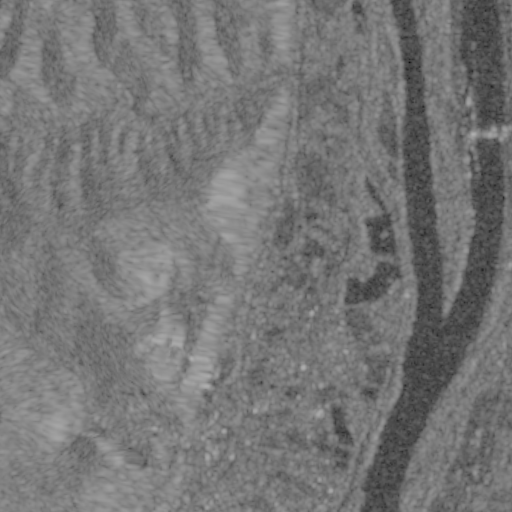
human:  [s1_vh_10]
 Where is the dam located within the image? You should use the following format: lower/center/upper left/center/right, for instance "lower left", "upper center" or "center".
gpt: The dam is located in the upper right of the image.
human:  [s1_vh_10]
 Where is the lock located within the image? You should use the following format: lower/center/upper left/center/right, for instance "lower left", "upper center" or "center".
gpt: The lock is located in the upper right of the image.
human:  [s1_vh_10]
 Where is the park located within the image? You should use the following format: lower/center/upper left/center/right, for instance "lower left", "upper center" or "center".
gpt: The park is located in the lower right of the image.
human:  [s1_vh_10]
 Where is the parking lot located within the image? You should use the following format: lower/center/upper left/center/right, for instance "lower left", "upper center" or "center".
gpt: The parking lot is located in the lower of the image.
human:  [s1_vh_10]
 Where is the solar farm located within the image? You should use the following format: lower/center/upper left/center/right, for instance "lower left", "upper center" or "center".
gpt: The solar farm is located in the upper right of the image.
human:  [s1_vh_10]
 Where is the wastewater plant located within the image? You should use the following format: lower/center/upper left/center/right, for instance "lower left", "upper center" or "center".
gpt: The wastewater plant is located in the center right of the image.
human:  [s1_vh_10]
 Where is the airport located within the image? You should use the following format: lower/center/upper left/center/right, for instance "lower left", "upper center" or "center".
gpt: There is no airport in the image.

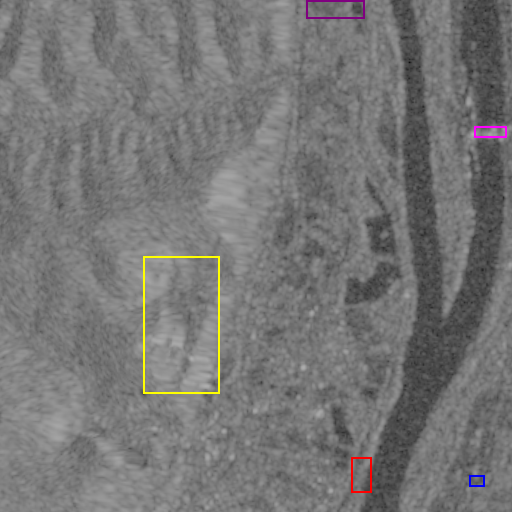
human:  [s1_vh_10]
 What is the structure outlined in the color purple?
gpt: The structure outlined in purple is a crop field.
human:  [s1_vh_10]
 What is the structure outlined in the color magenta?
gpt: The structure outlined in magenta is a dam.
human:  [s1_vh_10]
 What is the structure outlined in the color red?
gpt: The structure outlined in red is a park.
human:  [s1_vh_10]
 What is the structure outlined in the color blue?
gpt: The structure outlined in blue is a parking lot.
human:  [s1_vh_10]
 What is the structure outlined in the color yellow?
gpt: The structure outlined in yellow is a quarry.
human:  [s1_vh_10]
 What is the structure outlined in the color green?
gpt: There is no green outline.